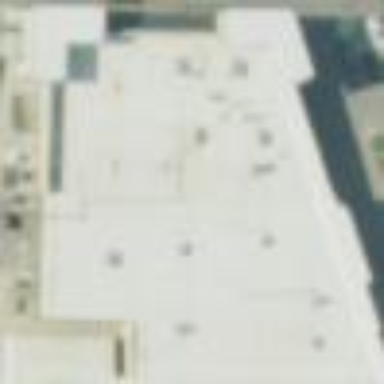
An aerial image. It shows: View of roof of building.